Interaction volume radius: 5 \u00c5
Interaction volume height: 10 \u00c5
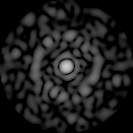
Disorder parameter: 0.7947